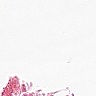
Metastatic tissue present: no